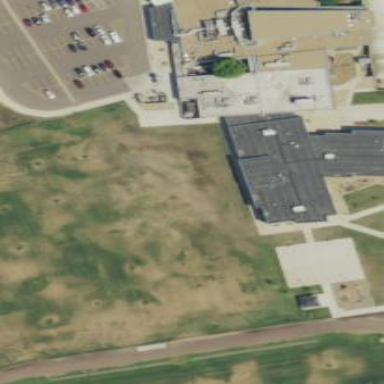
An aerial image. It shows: School.